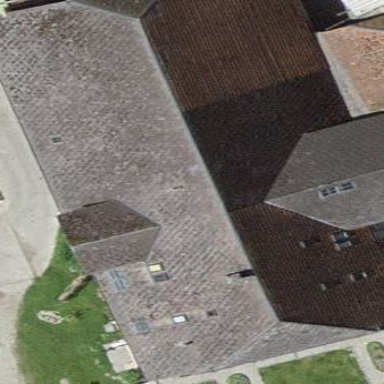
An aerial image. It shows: Farm building.